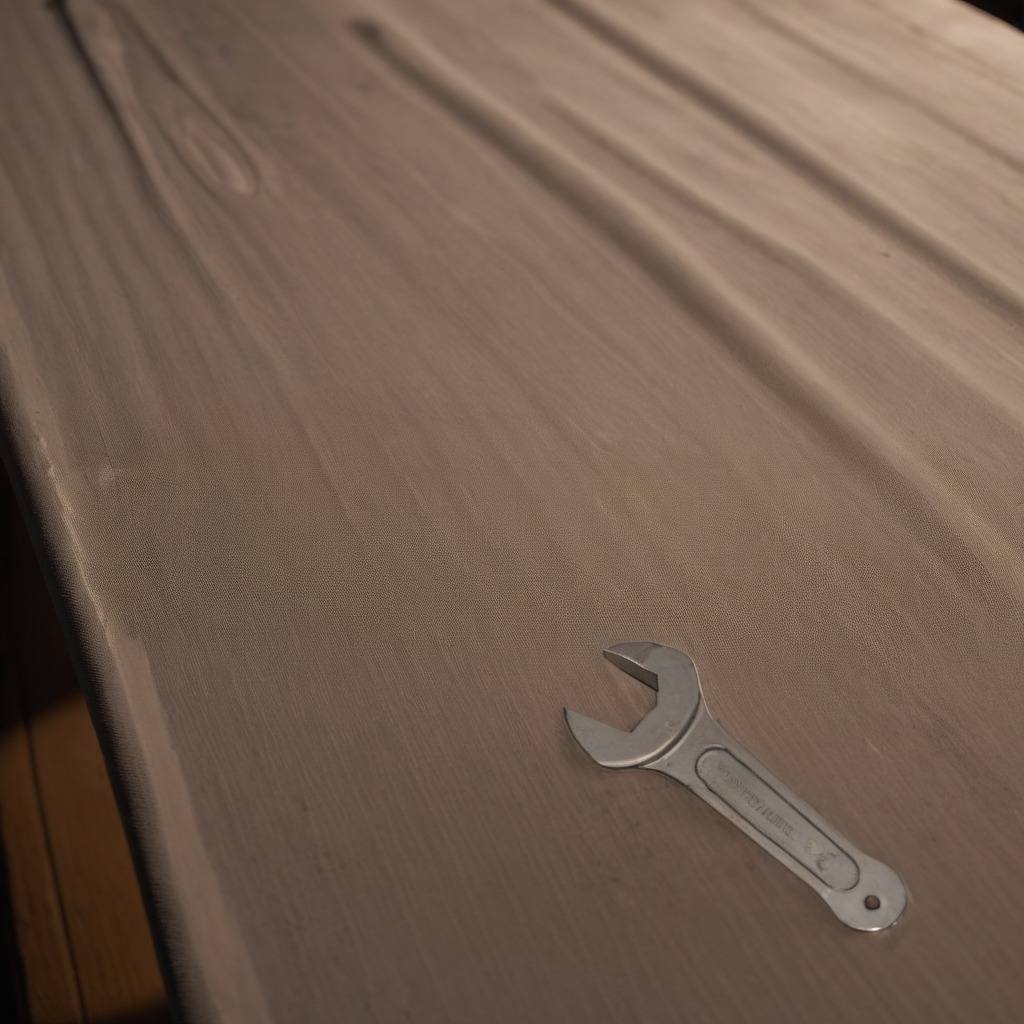
An wrench is lying on the wooden table inside a workshop at night.